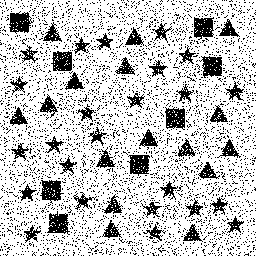
Squares: 8
Triangles: 16
Stars: 24
Total shapes: 48